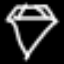
Label: diamond